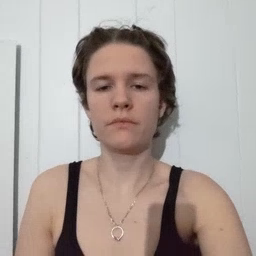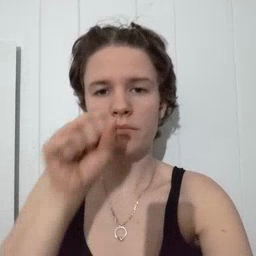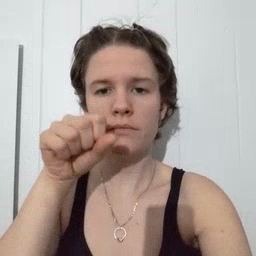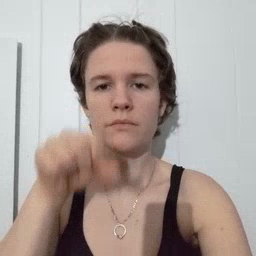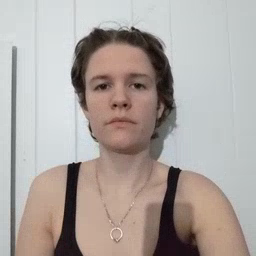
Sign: carrot